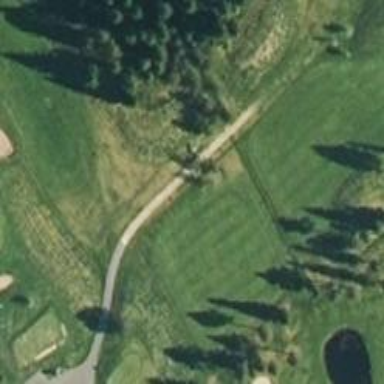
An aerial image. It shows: Golf fairway surrounded by grass.